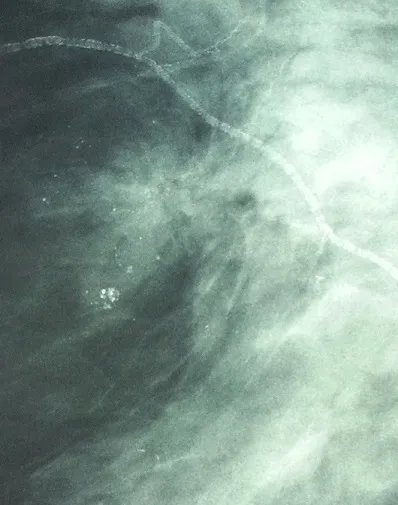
ACR5 lesion.
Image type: ophthalmic_imaging (ophthalmic_angiography)